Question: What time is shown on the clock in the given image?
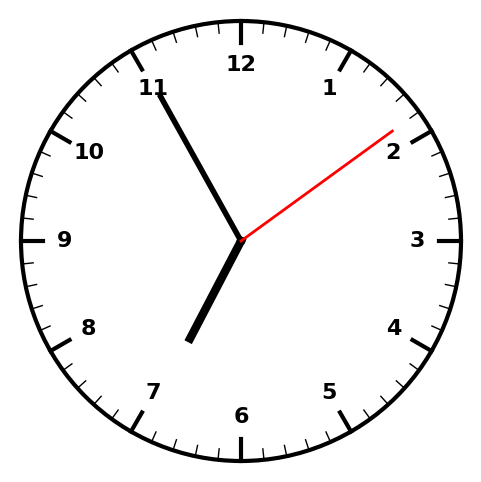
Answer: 06:55:09